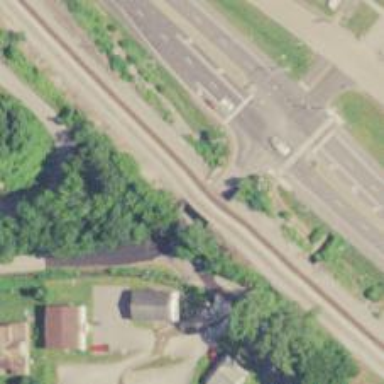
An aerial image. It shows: Railway bridge.